Question:
I want to design the layout of this type of app(as shown in the image). In this layout when we click the circle icon it moves to next page. I want to know how its done.
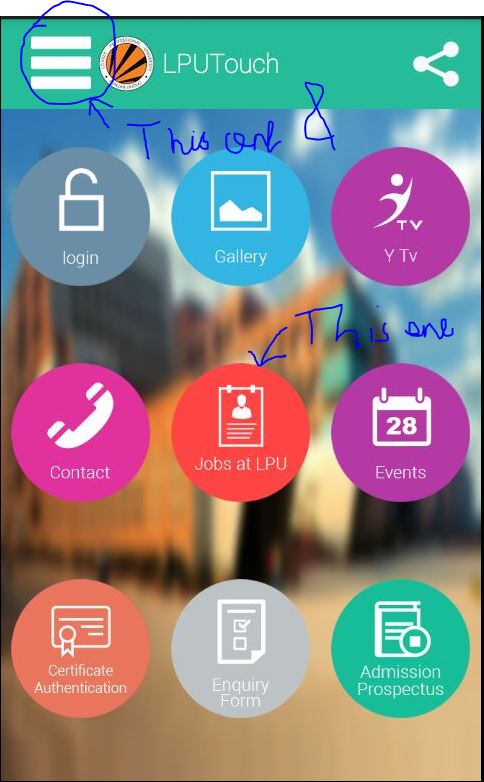
Answer: in drawer folder create circle_background.xml and put this code to it :
'''
<?xml version="1.0" encoding="utf-8"?>
<shape xmlns:android="http://schemas.android.com/apk/res/android" android:shape="oval">
<solid android:color="#FE4543"></solid>
<stroke android:color="#FE4543" android:width="1dp"></stroke>
</shape>
'''
so now in your activity add image view like this
'''
<ImageView
android:layout_width="wrap_content"
android:gravity="center"
android:layout_height="wrap_content"
android:src="@drawable/ic_action_search"
android:padding="15dp"
android:id="@+id/btn_search"
android:background="@drawable/circle_background"
/>
'''
and if you want to add click action on this you have to use intent something like this , my view id is btn_search so at the first i have to find it like this and then set onclick listener for it like below
'''
ImageView btnSearch= (ImageView) findViewById(R.id.btn_search);
btnSearch.setOnClickListener(new View.OnClickListener() {
@Override
public void onClick(View v) {
Intent intent= new Intent(getApplicationContext(),ExampleActivity.class)
}
});
'''